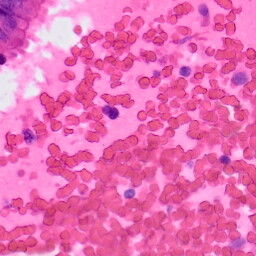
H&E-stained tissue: Lung